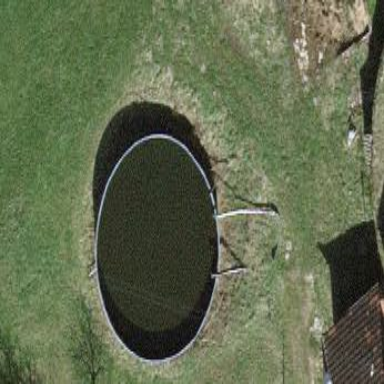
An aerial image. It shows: Storage tank that is man-made.